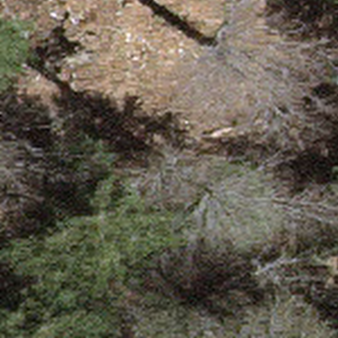
Label: other